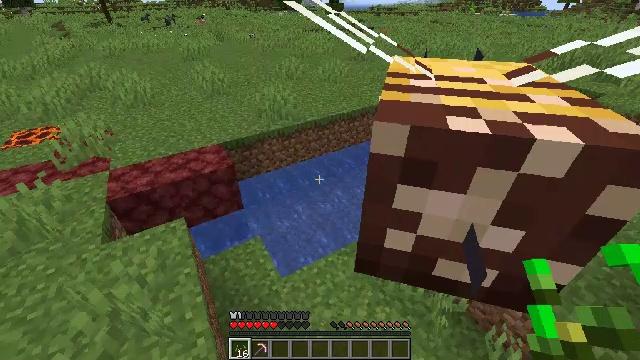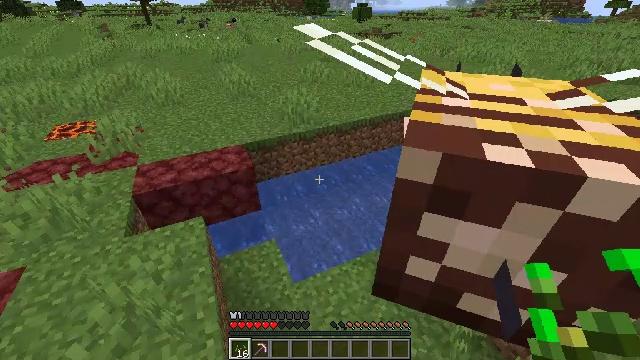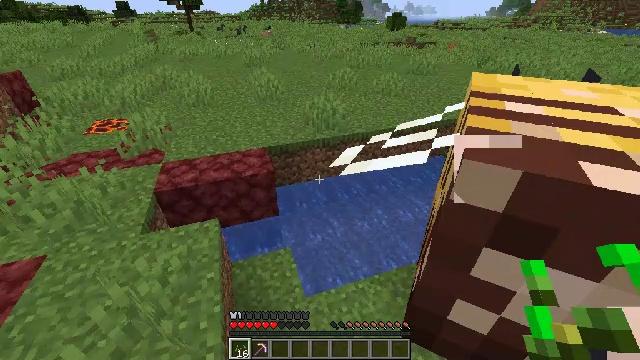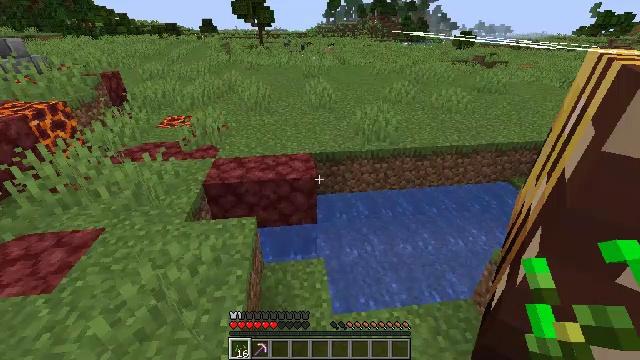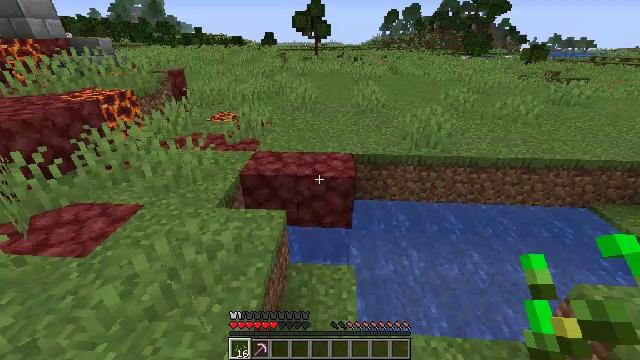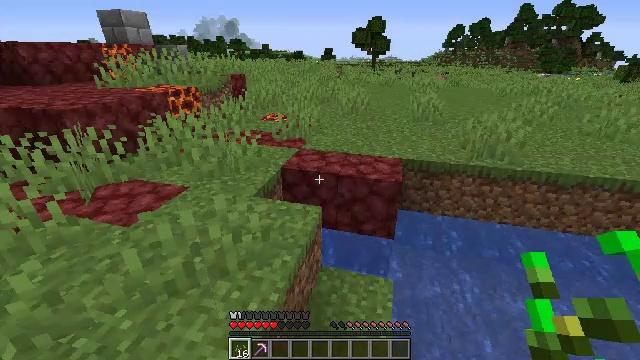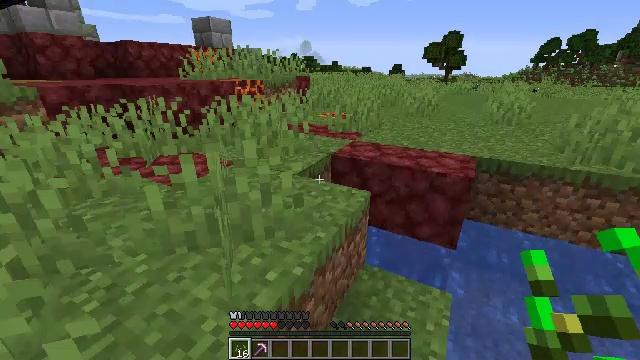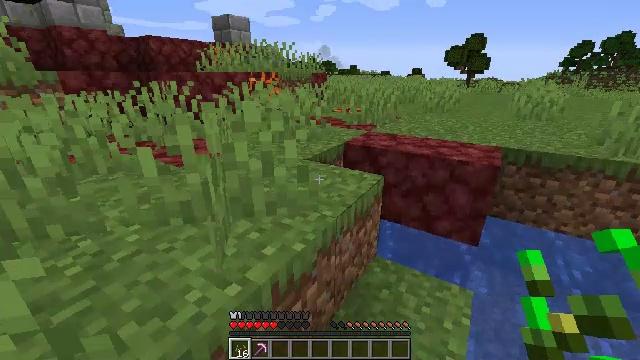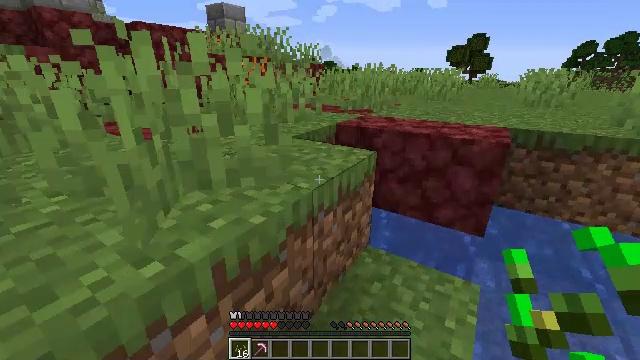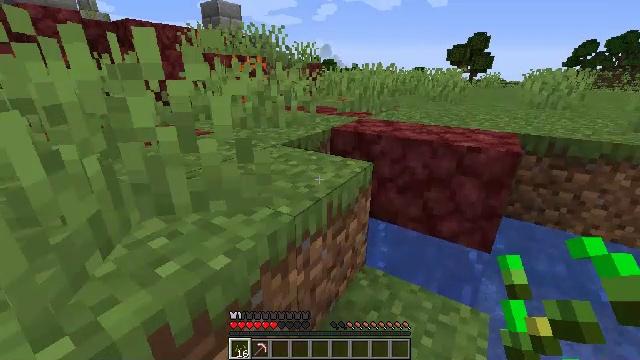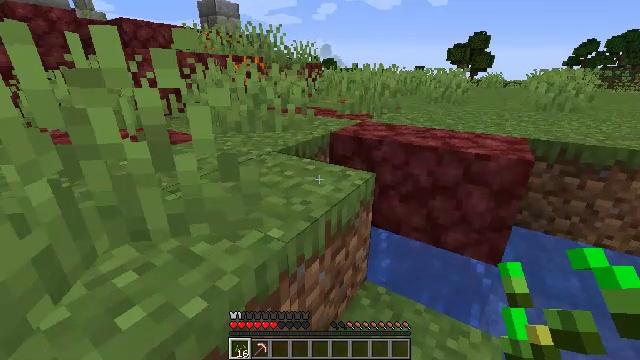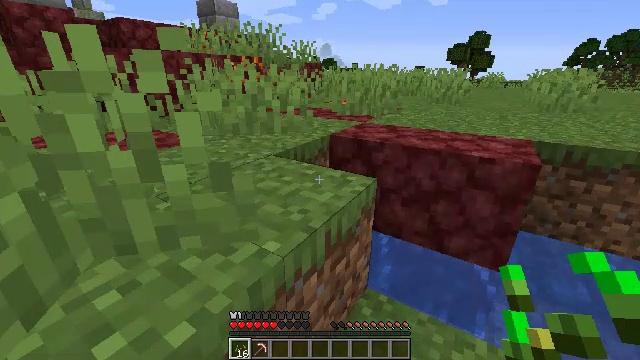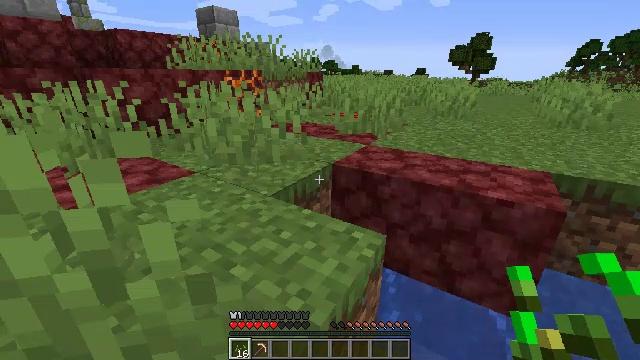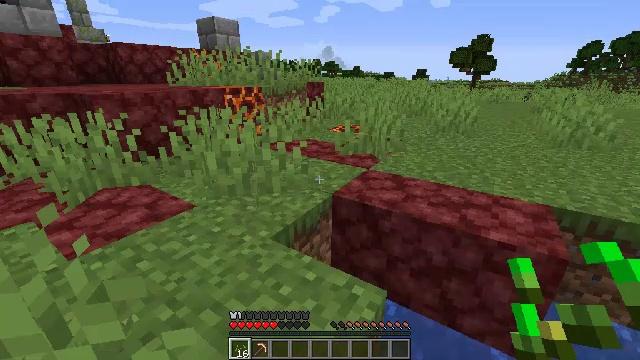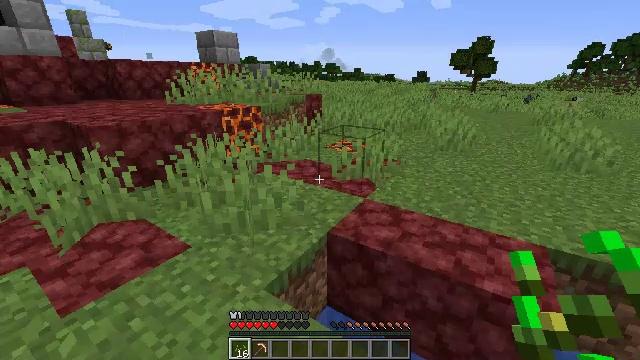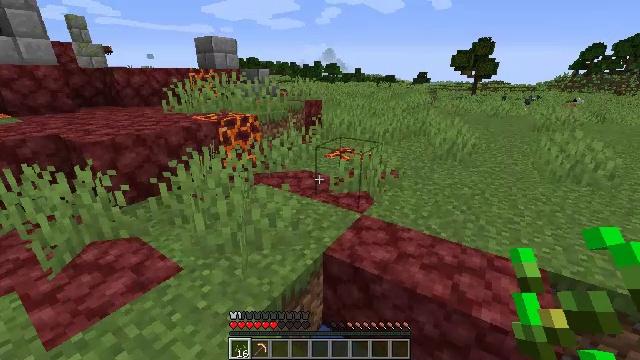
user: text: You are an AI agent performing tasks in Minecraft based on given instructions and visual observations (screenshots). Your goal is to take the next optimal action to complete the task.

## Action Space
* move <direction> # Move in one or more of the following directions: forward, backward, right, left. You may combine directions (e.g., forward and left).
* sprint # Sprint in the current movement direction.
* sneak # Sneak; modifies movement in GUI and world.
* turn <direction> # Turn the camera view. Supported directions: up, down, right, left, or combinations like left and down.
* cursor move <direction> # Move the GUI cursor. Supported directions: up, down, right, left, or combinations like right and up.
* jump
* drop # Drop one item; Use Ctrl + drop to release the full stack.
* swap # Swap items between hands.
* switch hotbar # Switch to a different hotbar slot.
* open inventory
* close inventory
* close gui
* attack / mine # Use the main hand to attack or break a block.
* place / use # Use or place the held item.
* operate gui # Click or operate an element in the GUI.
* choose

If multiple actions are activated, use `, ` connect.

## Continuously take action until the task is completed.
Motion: motion action
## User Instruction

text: Dig up the grass block for dirt.
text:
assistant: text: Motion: move forward, turn left
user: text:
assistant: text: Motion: move forward, turn left and up
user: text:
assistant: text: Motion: move forward, turn left and up
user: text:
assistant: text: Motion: move forward, turn left and up
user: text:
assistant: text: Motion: move forward, turn left and up
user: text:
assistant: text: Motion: move forward, turn left and up
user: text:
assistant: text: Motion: move forward, turn left
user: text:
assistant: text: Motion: move forward
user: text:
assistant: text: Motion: move forward
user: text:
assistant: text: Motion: move forward
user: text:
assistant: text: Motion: move forward
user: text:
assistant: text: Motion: move forward, jump
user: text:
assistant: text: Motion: move forward, jump
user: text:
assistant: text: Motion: move forward, jump
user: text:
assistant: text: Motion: move forward, jump
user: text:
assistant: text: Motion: move forward, jump
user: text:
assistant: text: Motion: move forward, jump
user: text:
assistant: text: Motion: move forward, jump
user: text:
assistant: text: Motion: move forward, turn right, jump
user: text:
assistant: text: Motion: turn right
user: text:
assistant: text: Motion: turn right
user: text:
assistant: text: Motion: move forward, turn right, jump
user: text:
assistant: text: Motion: move forward, turn right, jump
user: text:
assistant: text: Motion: move forward and move left, jump
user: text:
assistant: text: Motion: move forward and move left, turn right, jump
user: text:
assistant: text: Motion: move forward and move left, turn right, jump
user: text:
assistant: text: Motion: move forward and move left, turn right, jump
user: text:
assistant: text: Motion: move forward and move left, turn right, jump
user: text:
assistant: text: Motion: move forward and move left, turn right, jump
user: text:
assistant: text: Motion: move forward and move left, turn right, jump